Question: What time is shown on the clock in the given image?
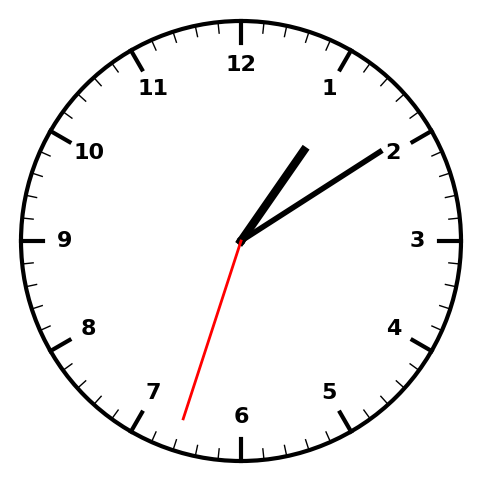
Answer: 01:09:33